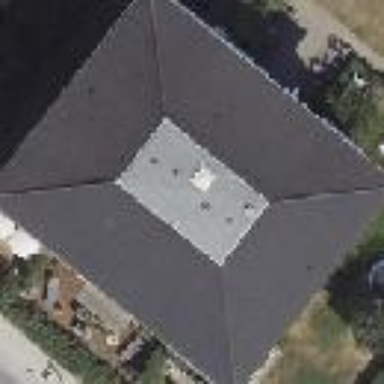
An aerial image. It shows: Pyramidal roof tops building of apartments.